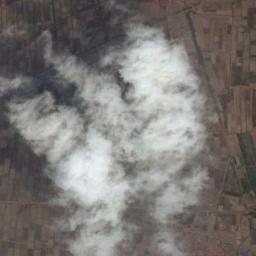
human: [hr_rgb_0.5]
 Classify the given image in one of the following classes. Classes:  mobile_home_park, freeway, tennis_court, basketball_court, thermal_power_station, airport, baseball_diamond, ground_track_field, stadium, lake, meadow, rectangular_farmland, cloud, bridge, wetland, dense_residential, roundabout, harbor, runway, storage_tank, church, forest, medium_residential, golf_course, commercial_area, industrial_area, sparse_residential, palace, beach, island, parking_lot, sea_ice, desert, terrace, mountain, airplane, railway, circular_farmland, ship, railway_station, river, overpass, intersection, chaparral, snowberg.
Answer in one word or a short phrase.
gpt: cloud